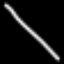
Label: line